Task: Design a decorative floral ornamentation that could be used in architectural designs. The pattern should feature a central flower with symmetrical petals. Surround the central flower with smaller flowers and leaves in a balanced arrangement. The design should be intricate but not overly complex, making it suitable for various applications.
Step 1629:
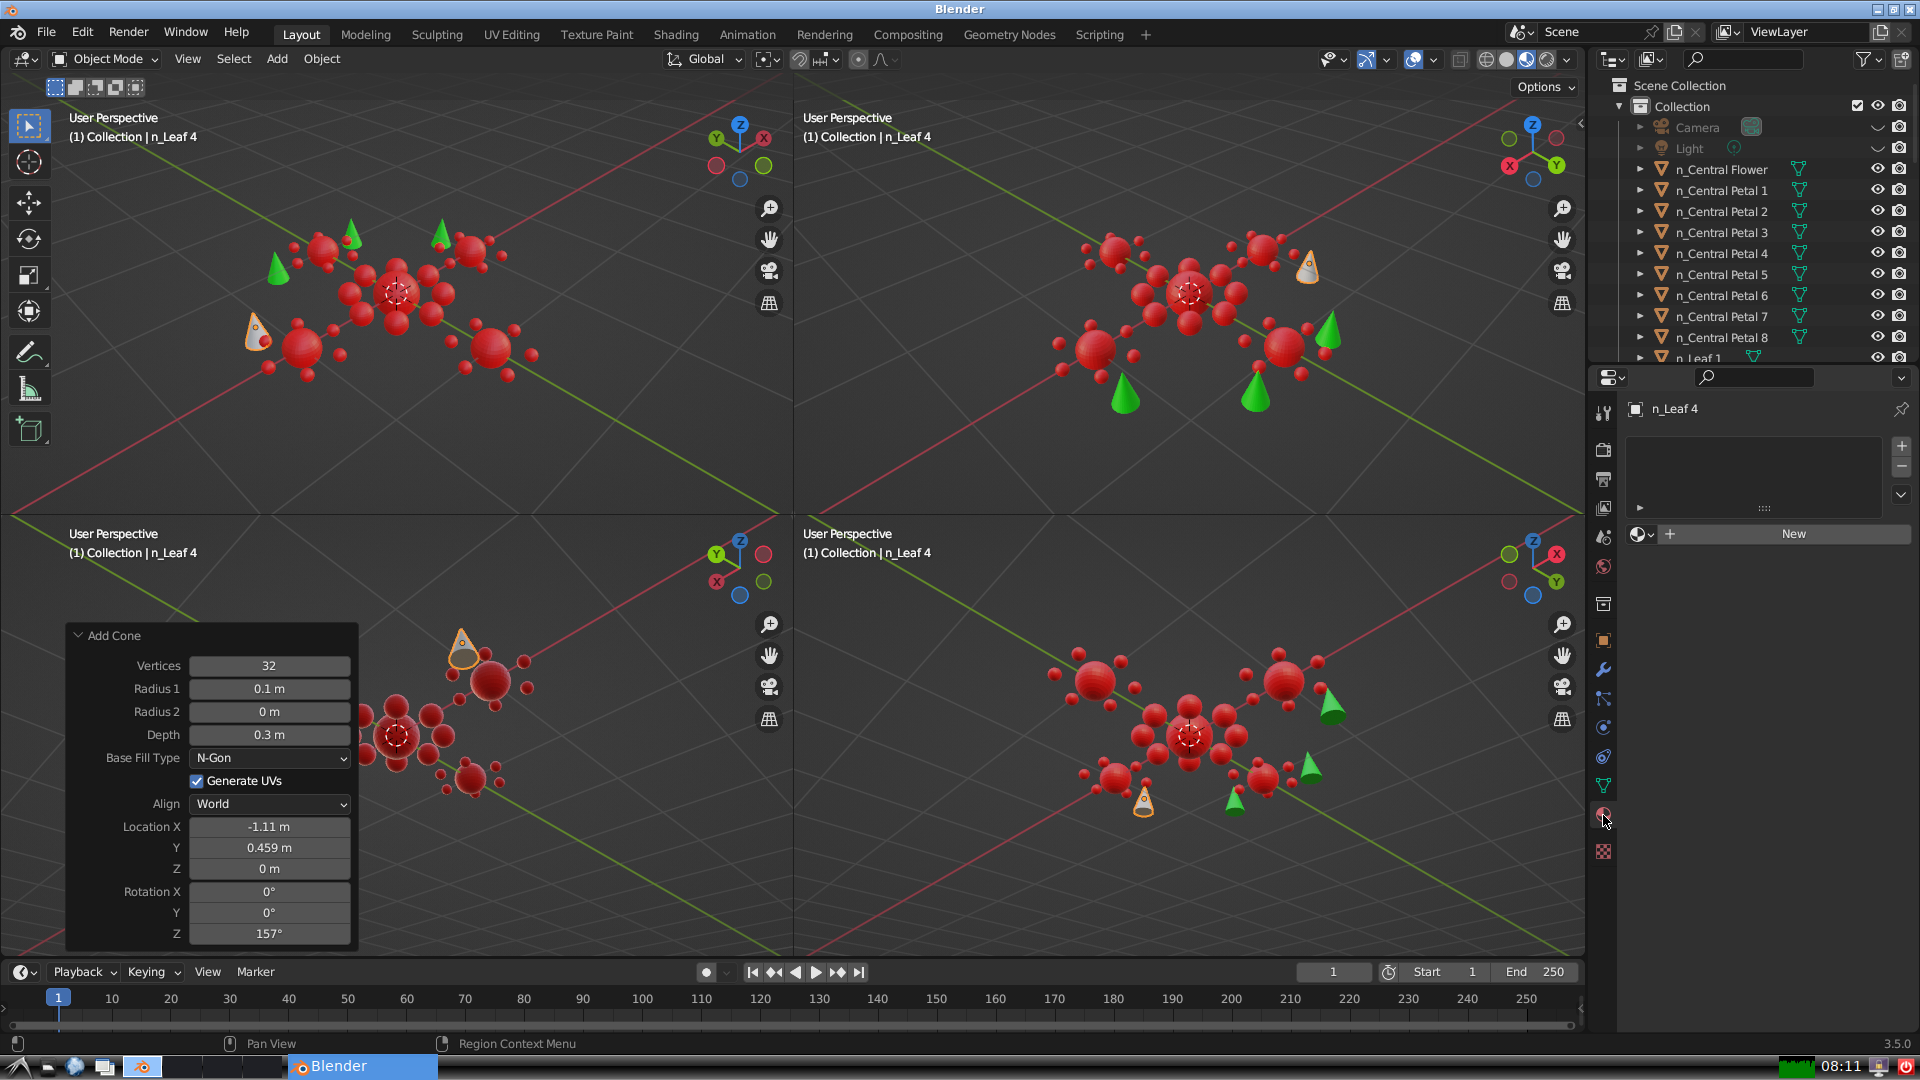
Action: {"mouse_move": [1636, 534]}